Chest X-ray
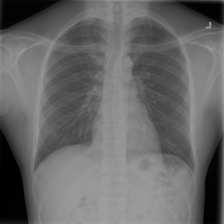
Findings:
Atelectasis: negative
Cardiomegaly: negative
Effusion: negative
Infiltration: negative
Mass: negative
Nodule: negative
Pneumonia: negative
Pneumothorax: negative
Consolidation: negative
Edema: negative
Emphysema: negative
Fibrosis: negative
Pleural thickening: negative
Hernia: negative